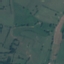
Land use / land cover class: Pasture